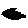
Label: line